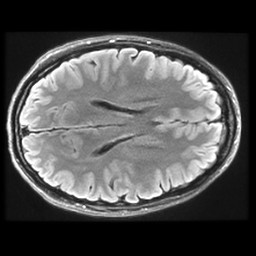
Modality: FLAIR
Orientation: axial
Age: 25
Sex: female
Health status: healthy
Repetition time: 12 s
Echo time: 0.09782 s